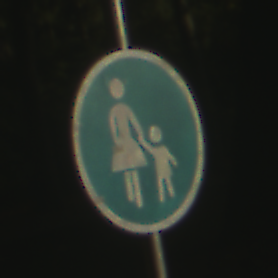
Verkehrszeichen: Gehweg
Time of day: SunriseSunset
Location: Outdoor (Nature)
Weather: PartlyCloudy
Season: NotSpecified
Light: Natural